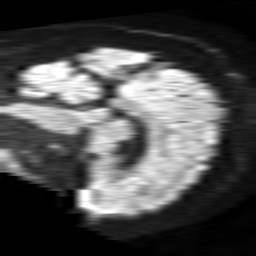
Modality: TRACE
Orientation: sagittal
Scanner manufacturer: philips
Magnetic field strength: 1.5 T
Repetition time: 4.6 s
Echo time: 0.08517 s